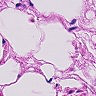
Metastatic tissue present: no